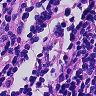
Metastatic tissue present: no